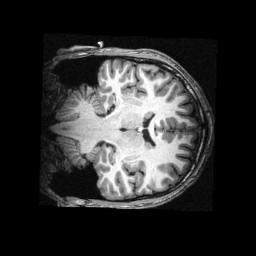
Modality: T1w
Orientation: coronal
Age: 20
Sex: male